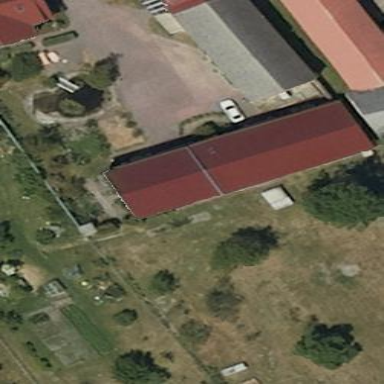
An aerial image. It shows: Shed building.